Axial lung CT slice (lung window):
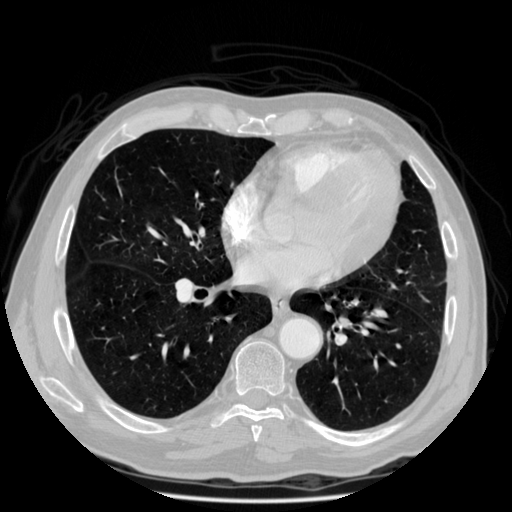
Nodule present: no